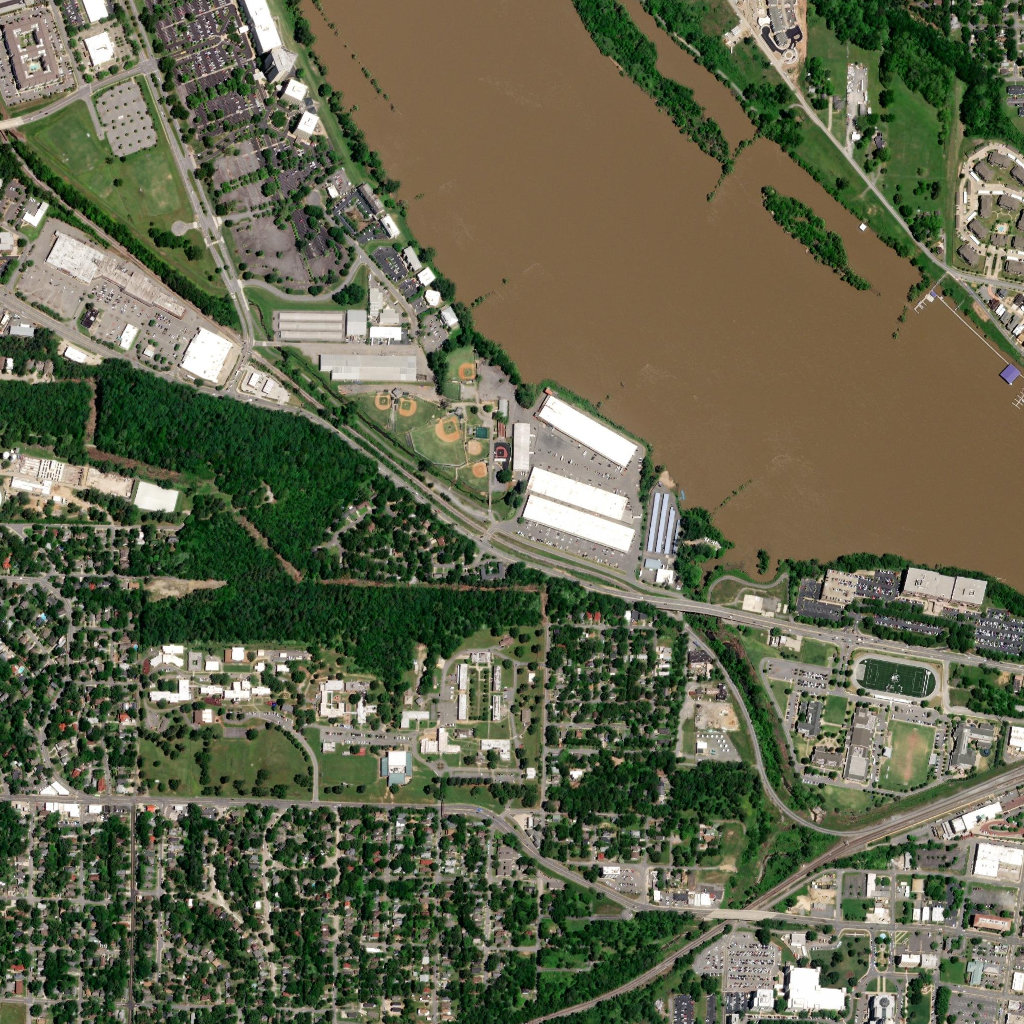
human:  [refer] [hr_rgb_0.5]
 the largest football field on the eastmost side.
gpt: <box>[[83, 64, 91, 68, 0]]</box>